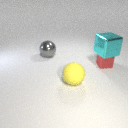
large yellow rubber sphere in front of large gray metal sphere